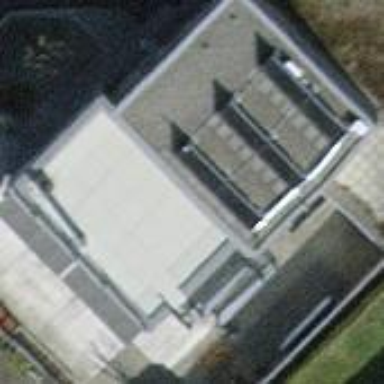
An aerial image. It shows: Detached building.